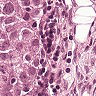
Metastatic tissue present: yes